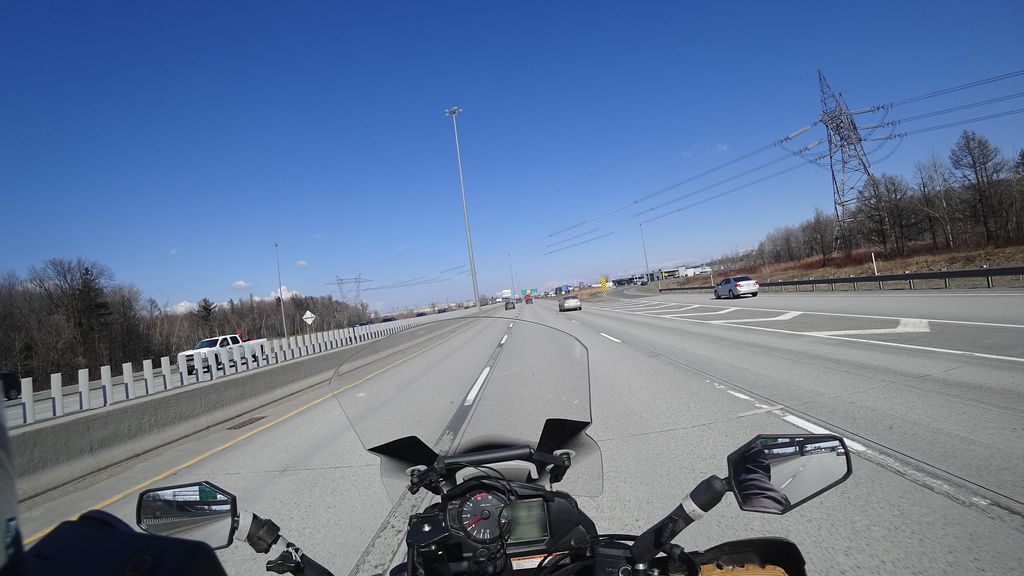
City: quebec_city